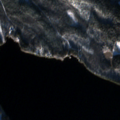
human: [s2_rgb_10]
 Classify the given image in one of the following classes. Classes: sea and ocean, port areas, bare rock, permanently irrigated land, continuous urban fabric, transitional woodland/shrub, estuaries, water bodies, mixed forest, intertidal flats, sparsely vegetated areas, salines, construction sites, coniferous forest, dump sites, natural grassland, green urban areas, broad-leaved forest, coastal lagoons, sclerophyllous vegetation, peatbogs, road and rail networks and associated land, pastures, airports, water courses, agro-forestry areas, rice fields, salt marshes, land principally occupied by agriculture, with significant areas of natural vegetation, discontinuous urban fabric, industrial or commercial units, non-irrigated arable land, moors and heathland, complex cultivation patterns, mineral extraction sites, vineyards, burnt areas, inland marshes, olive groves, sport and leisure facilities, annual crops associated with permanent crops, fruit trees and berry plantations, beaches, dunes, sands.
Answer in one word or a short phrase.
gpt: land principally occupied by agriculture, with significant areas of natural vegetation, broad-leaved forest, mixed forest, water bodies